Interaction volume radius: 10 \u00c5
Interaction volume height: 10 \u00c5
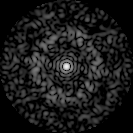
Disorder parameter: 0.8053